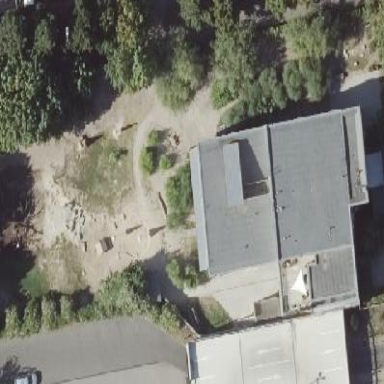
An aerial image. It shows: Kindergarten.